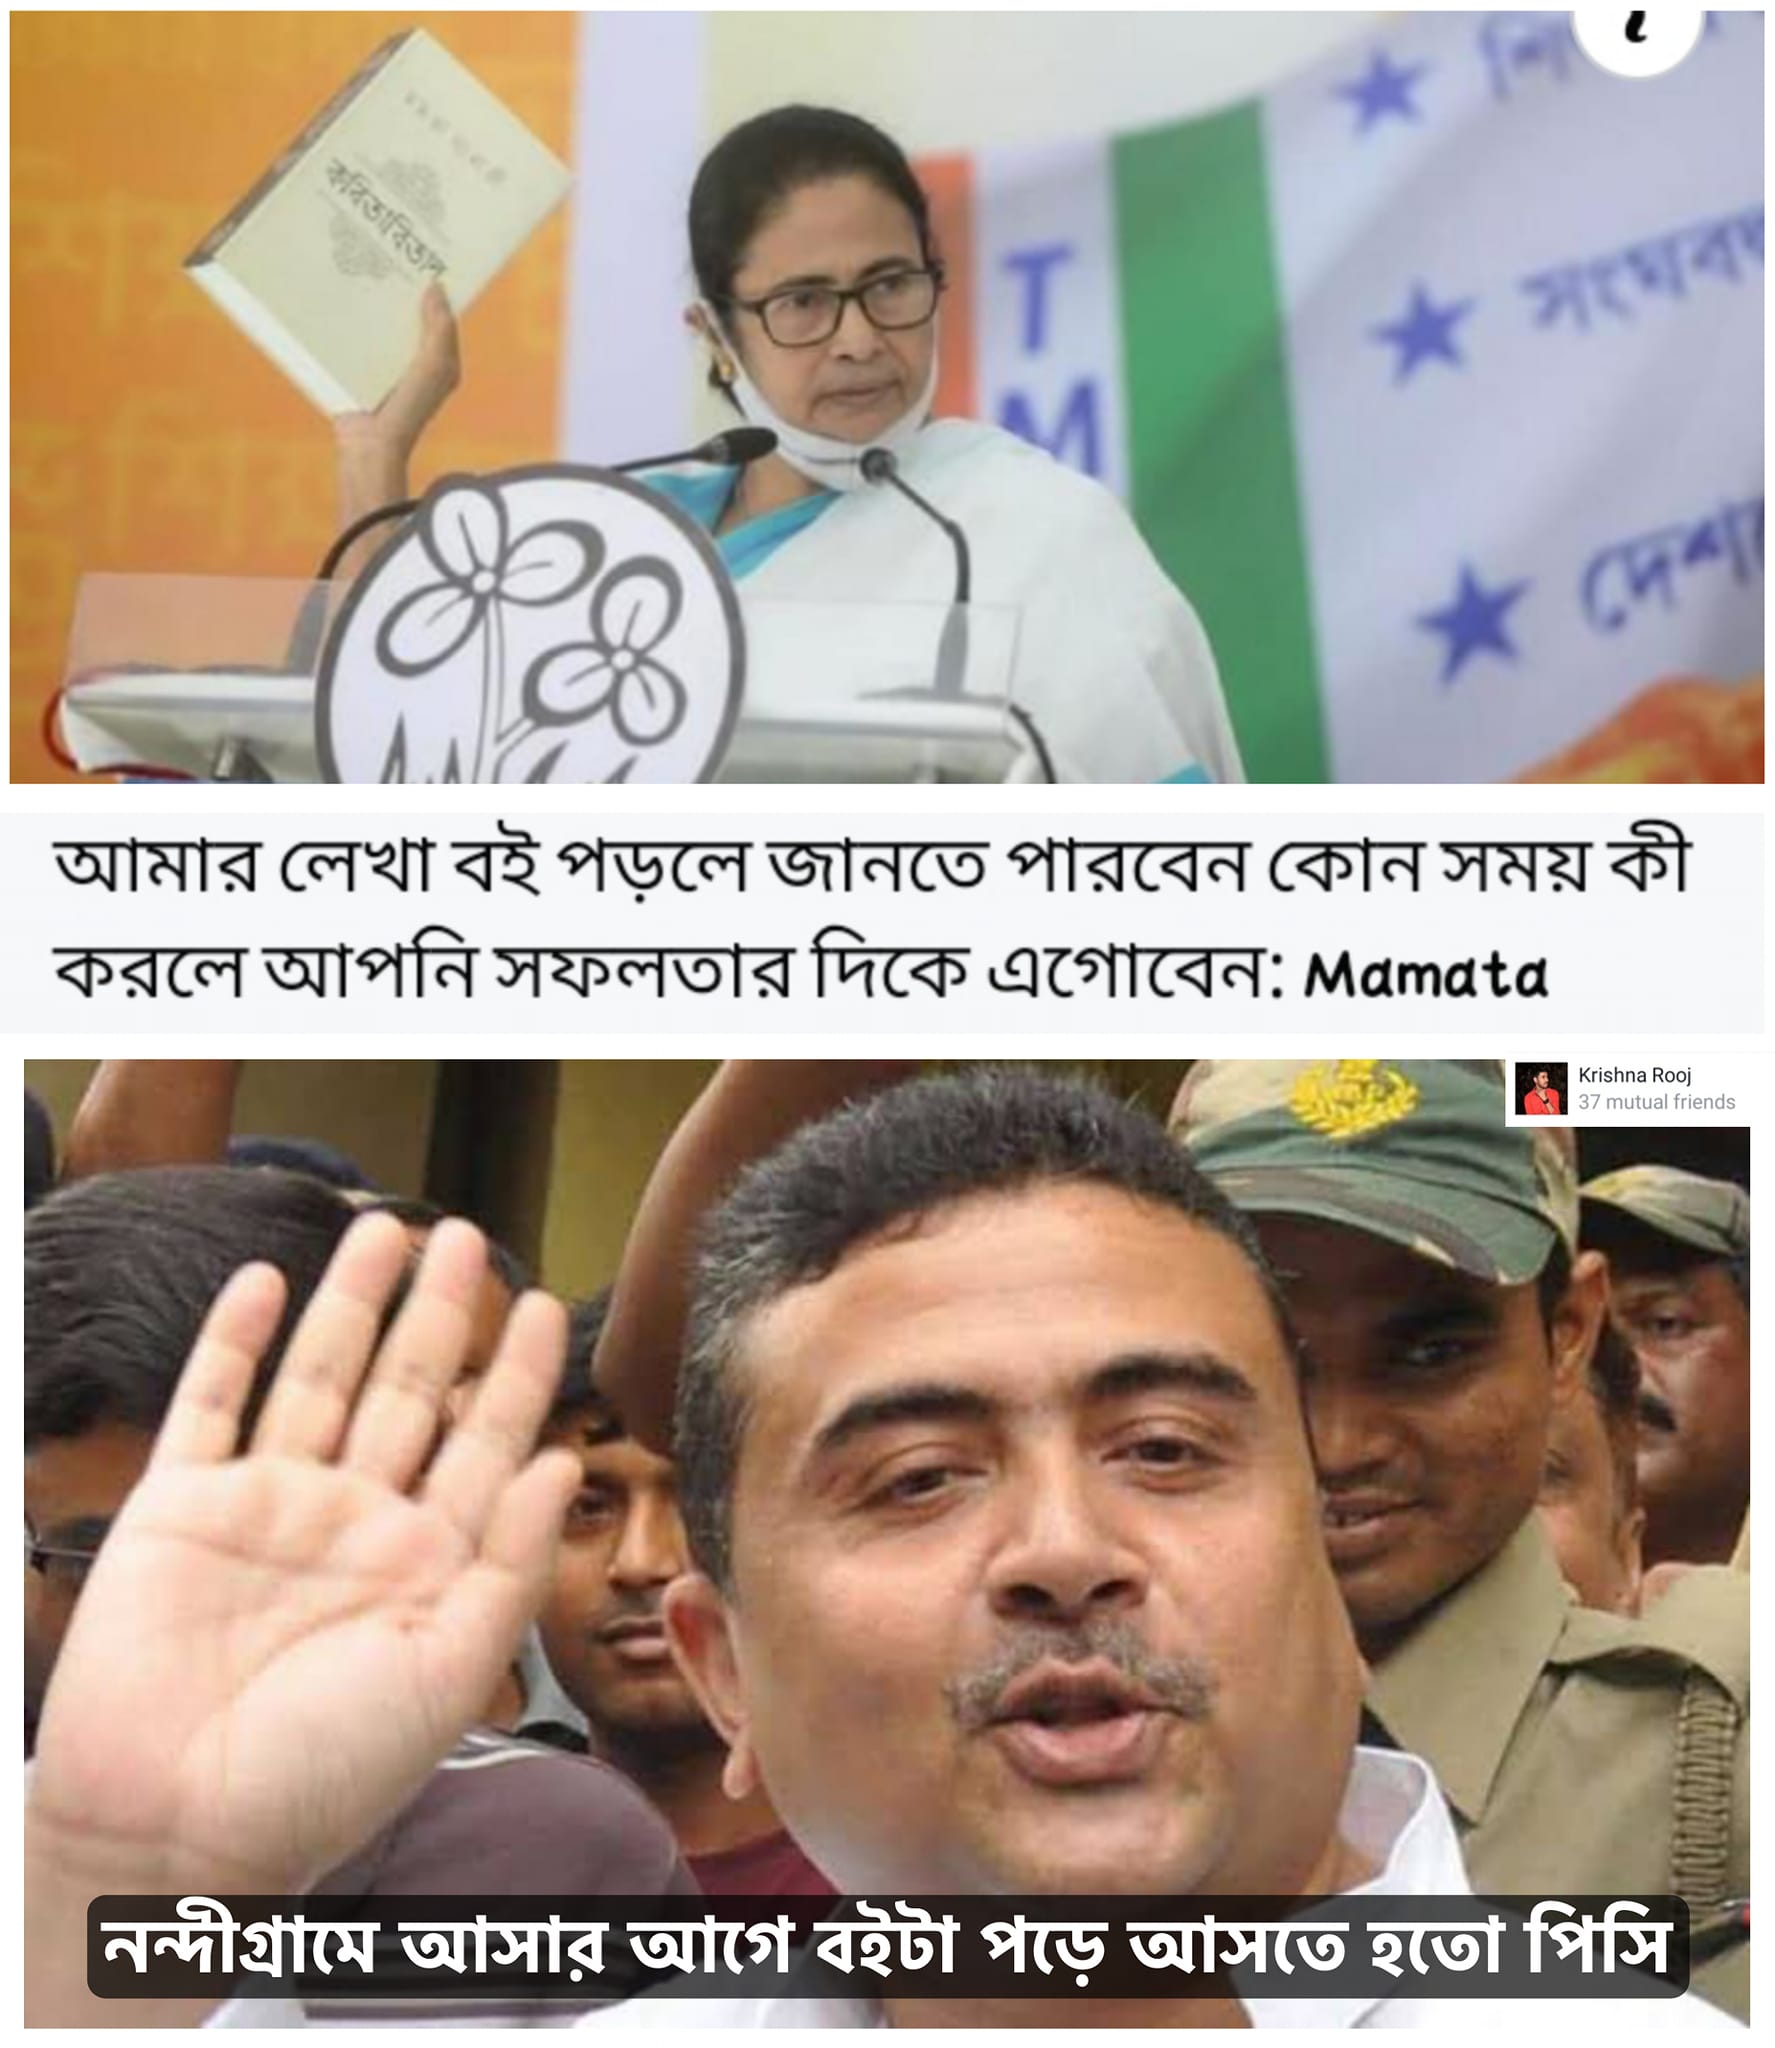
Text: আমার লেখা বই পড়লে জানতে পারবেন কোন সময় কী করলে আপনি সফলতার দিকে এগোবেন নন্দীগ্রামে আসার আগে বইটা পডে আসতে হতো পিসি
Label: Non Hate